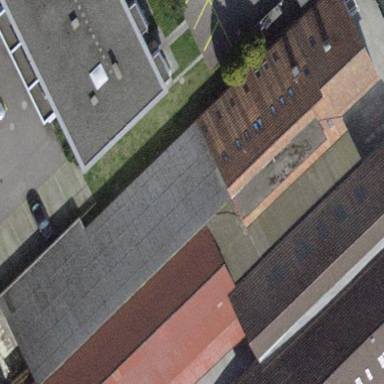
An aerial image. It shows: Industrial building.